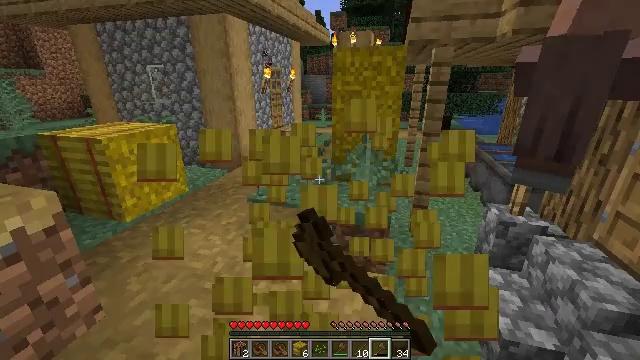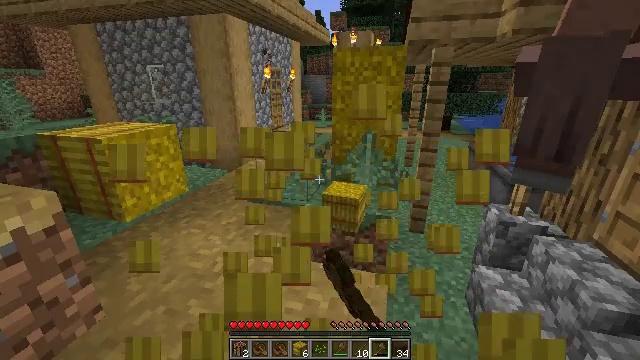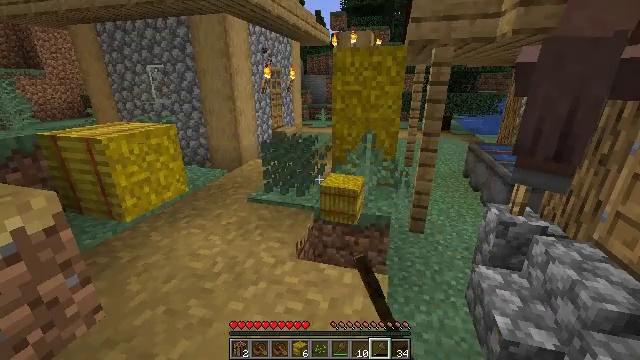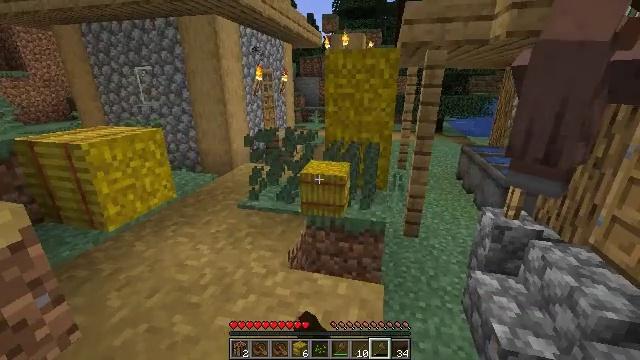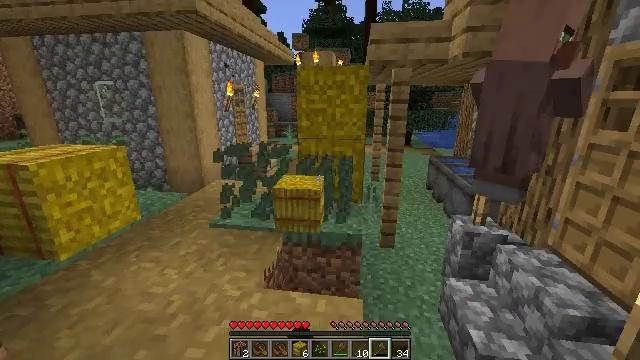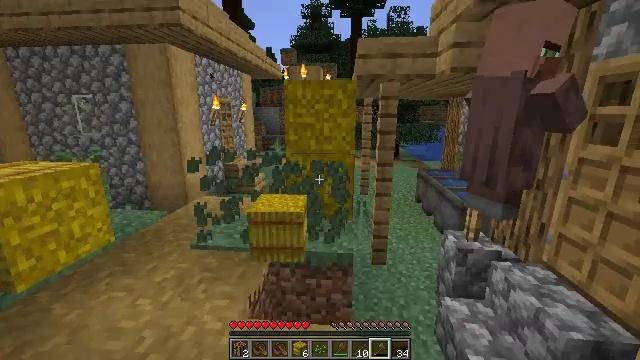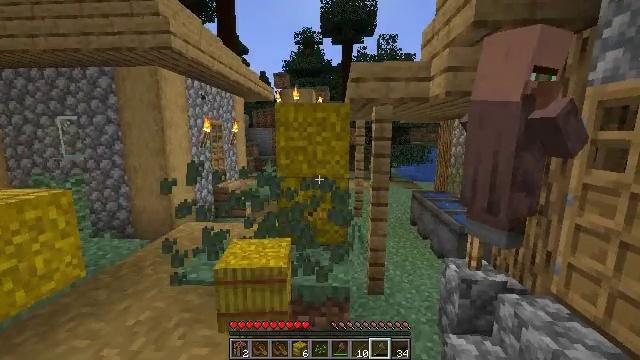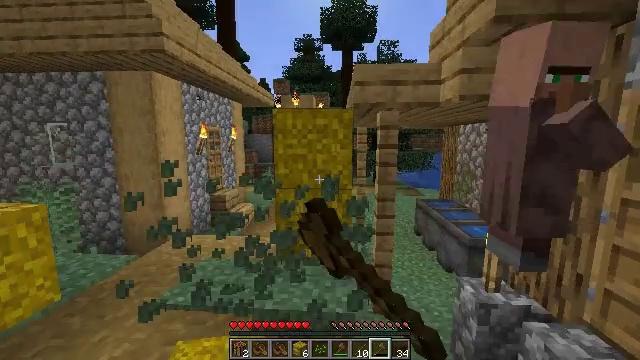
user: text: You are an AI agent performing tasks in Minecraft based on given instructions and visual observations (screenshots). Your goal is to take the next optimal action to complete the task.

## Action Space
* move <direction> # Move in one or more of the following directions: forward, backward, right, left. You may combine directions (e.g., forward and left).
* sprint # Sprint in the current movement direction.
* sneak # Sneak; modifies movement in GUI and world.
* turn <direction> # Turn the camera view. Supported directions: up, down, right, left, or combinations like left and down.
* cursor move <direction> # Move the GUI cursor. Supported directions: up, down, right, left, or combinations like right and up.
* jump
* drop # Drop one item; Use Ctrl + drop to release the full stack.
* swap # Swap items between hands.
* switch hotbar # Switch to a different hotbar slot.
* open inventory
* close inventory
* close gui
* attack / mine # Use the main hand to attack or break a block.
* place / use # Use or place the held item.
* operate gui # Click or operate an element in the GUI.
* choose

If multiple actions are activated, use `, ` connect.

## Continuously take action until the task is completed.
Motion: motion action
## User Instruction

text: Attack the ground to gather fern.
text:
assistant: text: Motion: attack / mine
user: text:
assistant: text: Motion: attack / mine
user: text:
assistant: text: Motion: move forward, turn right, attack / mine
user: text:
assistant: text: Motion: move forward, turn right and up, attack / mine
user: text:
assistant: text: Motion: move forward, turn right and up, attack / mine
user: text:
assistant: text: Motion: move forward, turn right and up, attack / mine
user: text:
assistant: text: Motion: turn up, attack / mine
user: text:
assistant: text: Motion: attack / mine